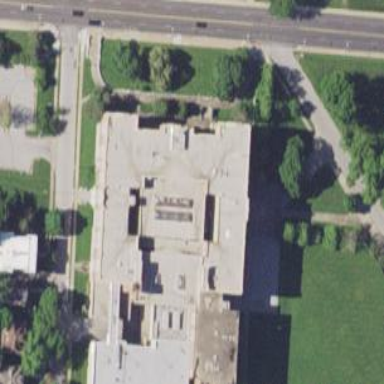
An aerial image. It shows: School building.